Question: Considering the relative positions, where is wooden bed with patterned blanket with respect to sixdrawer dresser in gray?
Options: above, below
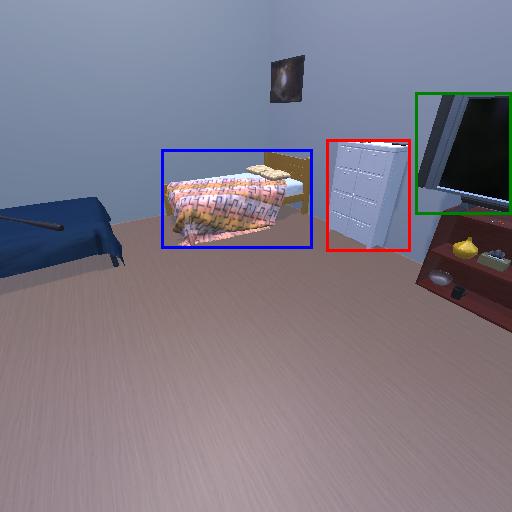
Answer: above